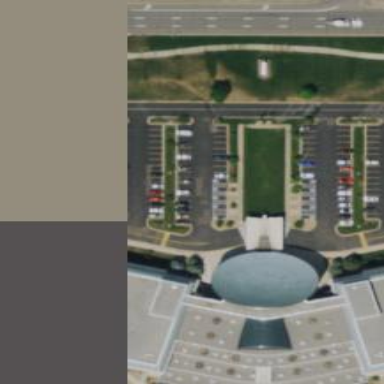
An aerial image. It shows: Parking space.